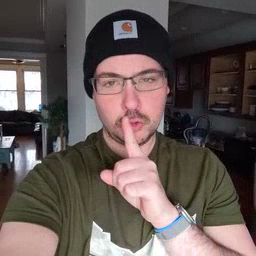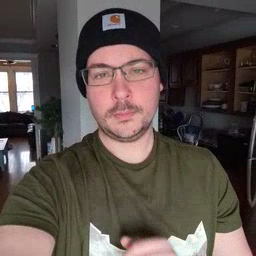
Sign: shhh